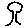
Label: tree